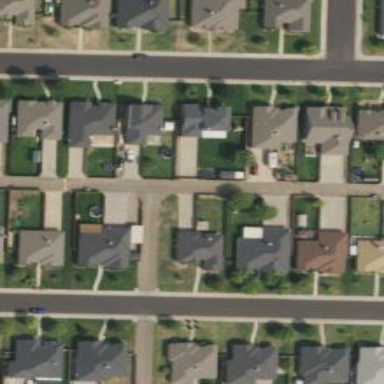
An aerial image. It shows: Alley classified as service road.